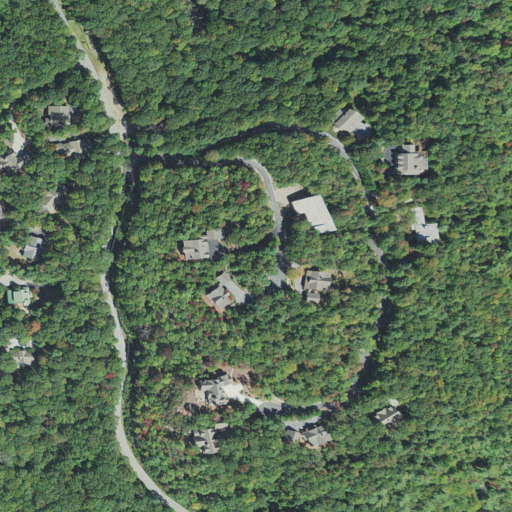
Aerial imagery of mountain in North Carolina named Dobson Mountain containing deciduous forest, open development, mixed forest, low intensity development, medium intensity development, and shrub